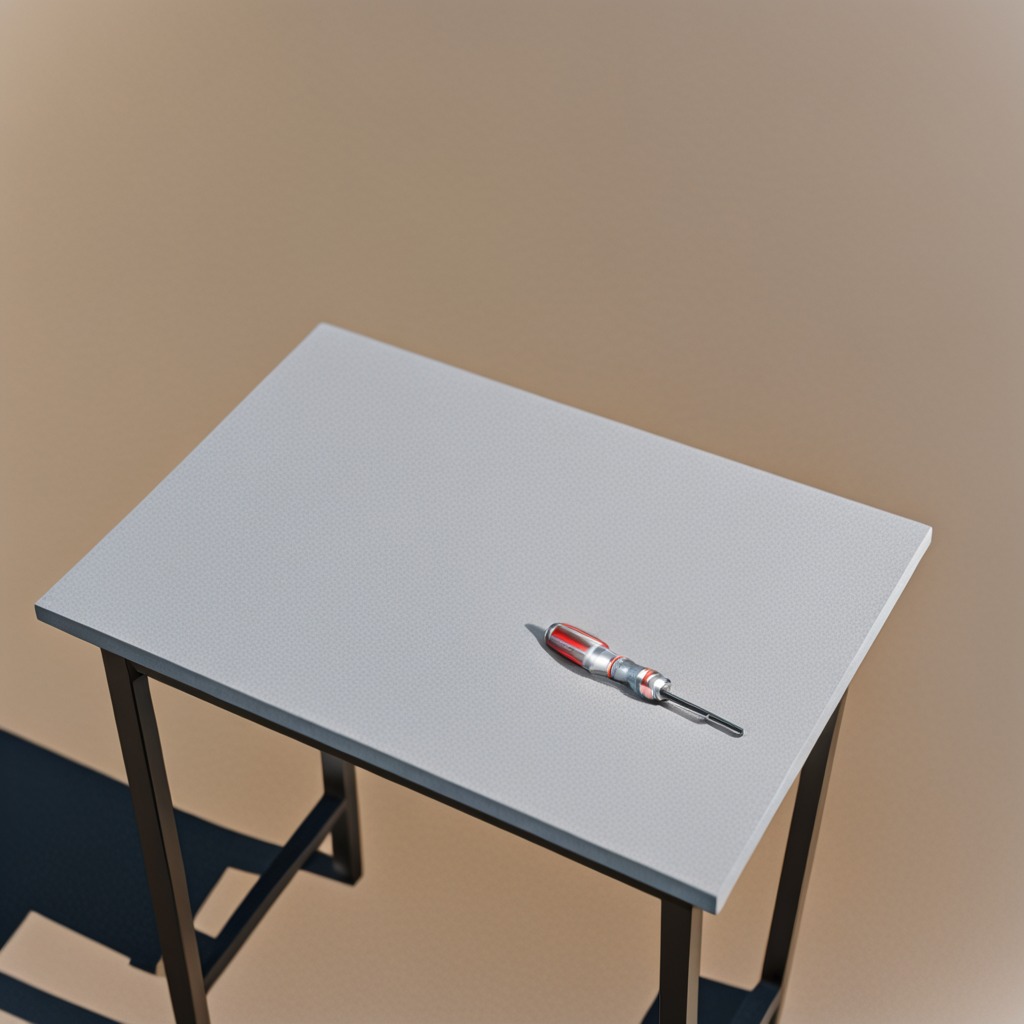
A screwdriver is lying on the table.